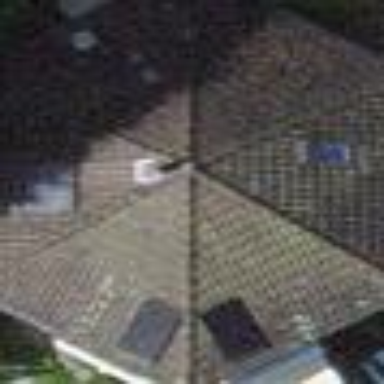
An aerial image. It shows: Residential building with pyramidal roof shape.